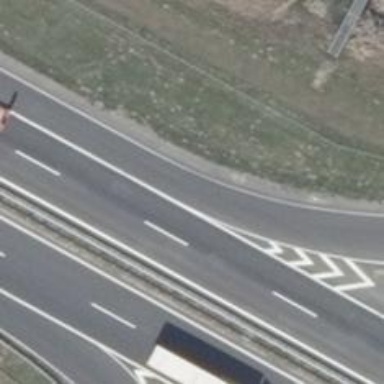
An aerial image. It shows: Motorway link.